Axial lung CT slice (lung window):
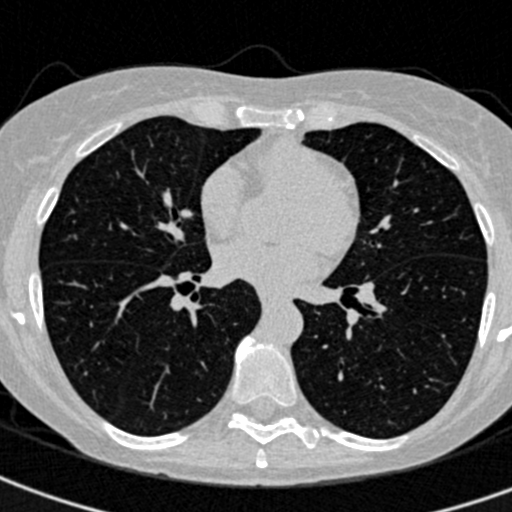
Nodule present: no